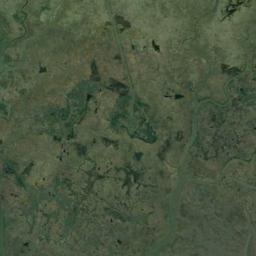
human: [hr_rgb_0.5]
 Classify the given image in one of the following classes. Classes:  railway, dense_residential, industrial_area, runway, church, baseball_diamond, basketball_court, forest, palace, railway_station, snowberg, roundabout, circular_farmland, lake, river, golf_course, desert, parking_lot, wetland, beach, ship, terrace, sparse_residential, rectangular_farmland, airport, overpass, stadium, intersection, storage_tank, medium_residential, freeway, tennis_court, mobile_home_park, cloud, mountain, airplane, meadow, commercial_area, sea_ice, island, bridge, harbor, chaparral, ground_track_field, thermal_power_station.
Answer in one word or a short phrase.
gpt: wetland